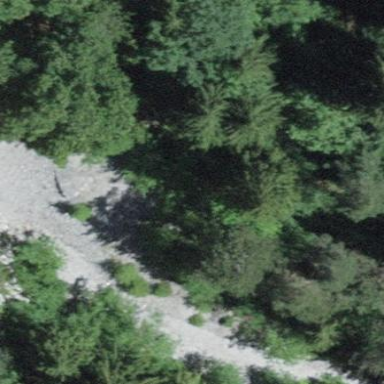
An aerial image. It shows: Natural scree.